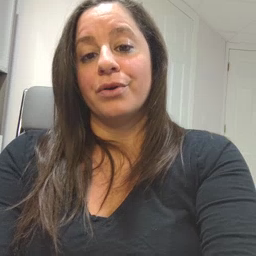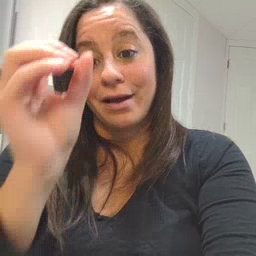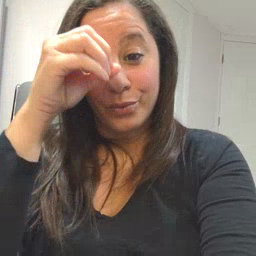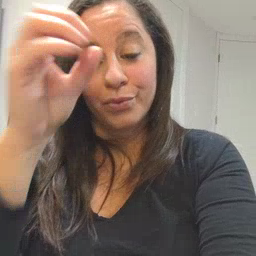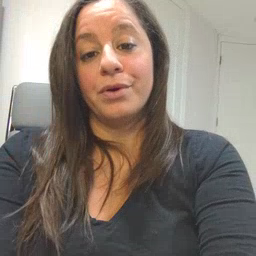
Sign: owl